Interaction volume radius: 10 \u00c5
Interaction volume height: 30 \u00c5
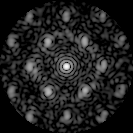
Disorder parameter: 0.5465